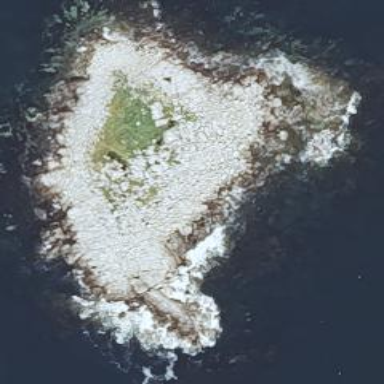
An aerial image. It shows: Island with natural coastline.